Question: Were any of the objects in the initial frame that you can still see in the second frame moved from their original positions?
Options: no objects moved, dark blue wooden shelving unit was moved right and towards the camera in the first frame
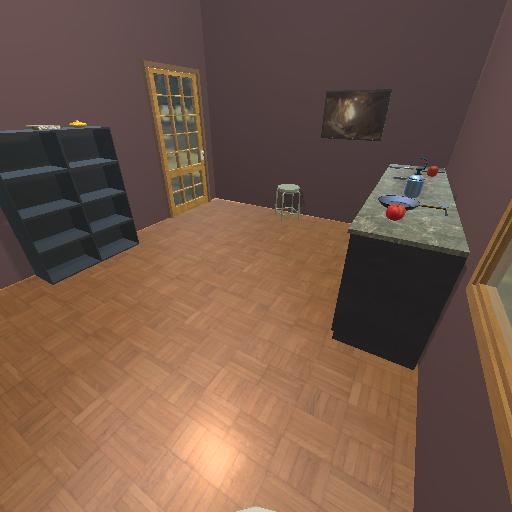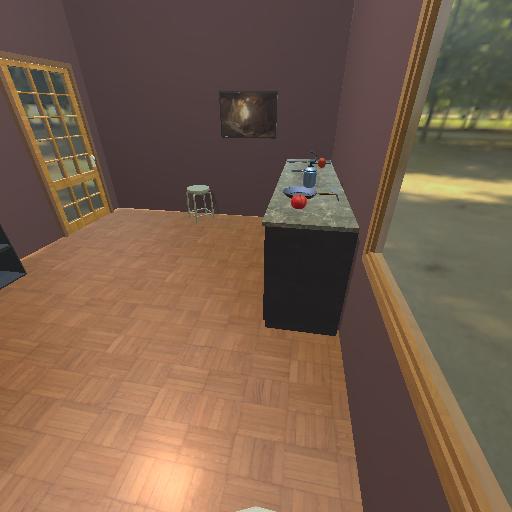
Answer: no objects moved